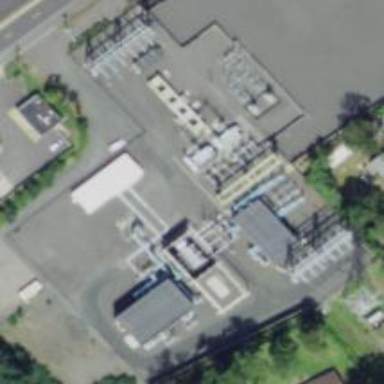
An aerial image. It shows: Outdoor distribution substation.